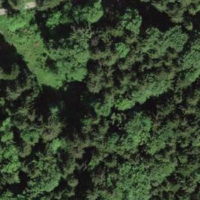
EUNIS habitat code: 44
Species observed at this site:
Lonicera acuminata